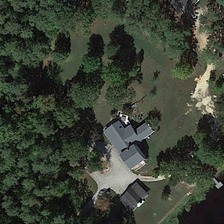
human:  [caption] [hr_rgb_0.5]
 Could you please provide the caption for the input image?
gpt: this grey house with a black one is situated besides a green wood and a meadow in the front of it .

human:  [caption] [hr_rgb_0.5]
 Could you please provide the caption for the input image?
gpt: two grey houses are standing on the lawn near a forests .

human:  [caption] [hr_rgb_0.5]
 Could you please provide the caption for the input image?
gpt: a building is surrounded by many green trees and some meadows .

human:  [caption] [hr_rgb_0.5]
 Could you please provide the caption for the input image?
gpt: two grey houses are standing on the lawn near a forests .

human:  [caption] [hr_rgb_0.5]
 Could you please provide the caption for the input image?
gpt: a building is surrounded by many green trees and some meadows .